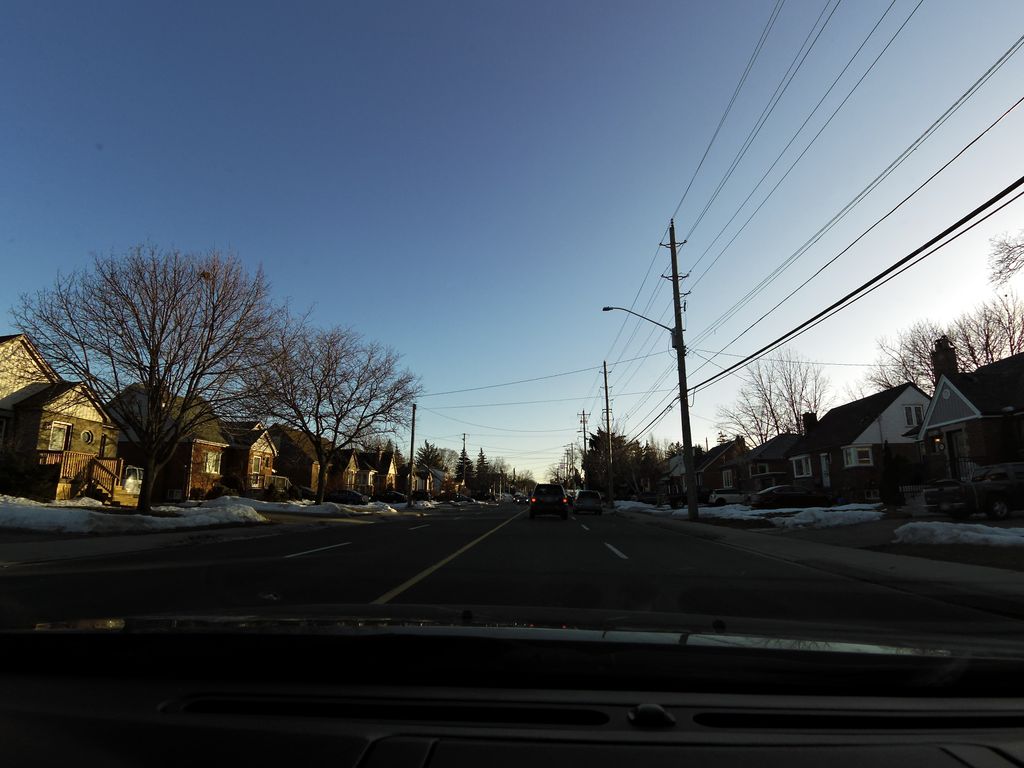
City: hamilton